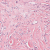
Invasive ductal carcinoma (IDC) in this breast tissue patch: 1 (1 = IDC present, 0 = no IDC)